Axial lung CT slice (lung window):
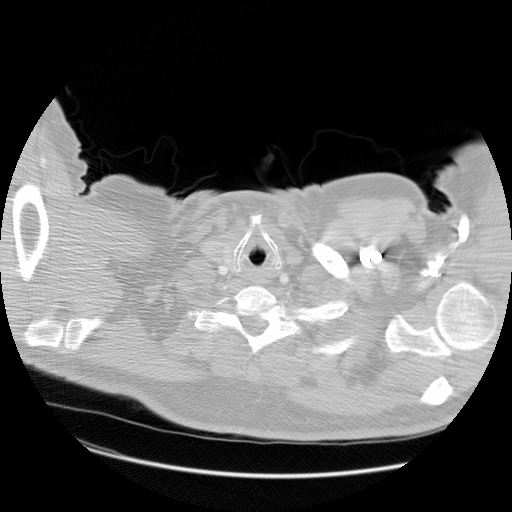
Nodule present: no